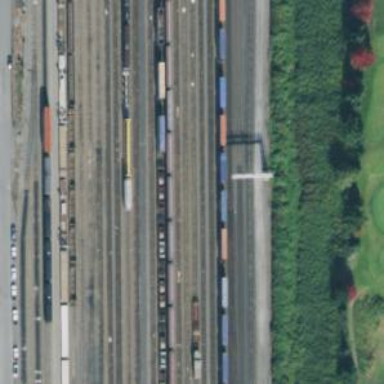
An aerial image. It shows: Railway signal.